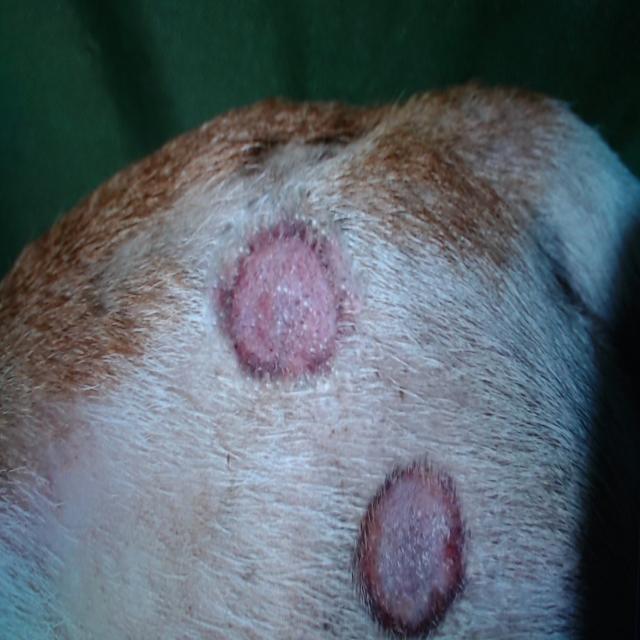
Canine ringworm (Dermatophytosis) — fungal infection caused by Microsporum or Trichophyton. Presents with circular alopecia, scaling, crusting, and broken hairs.